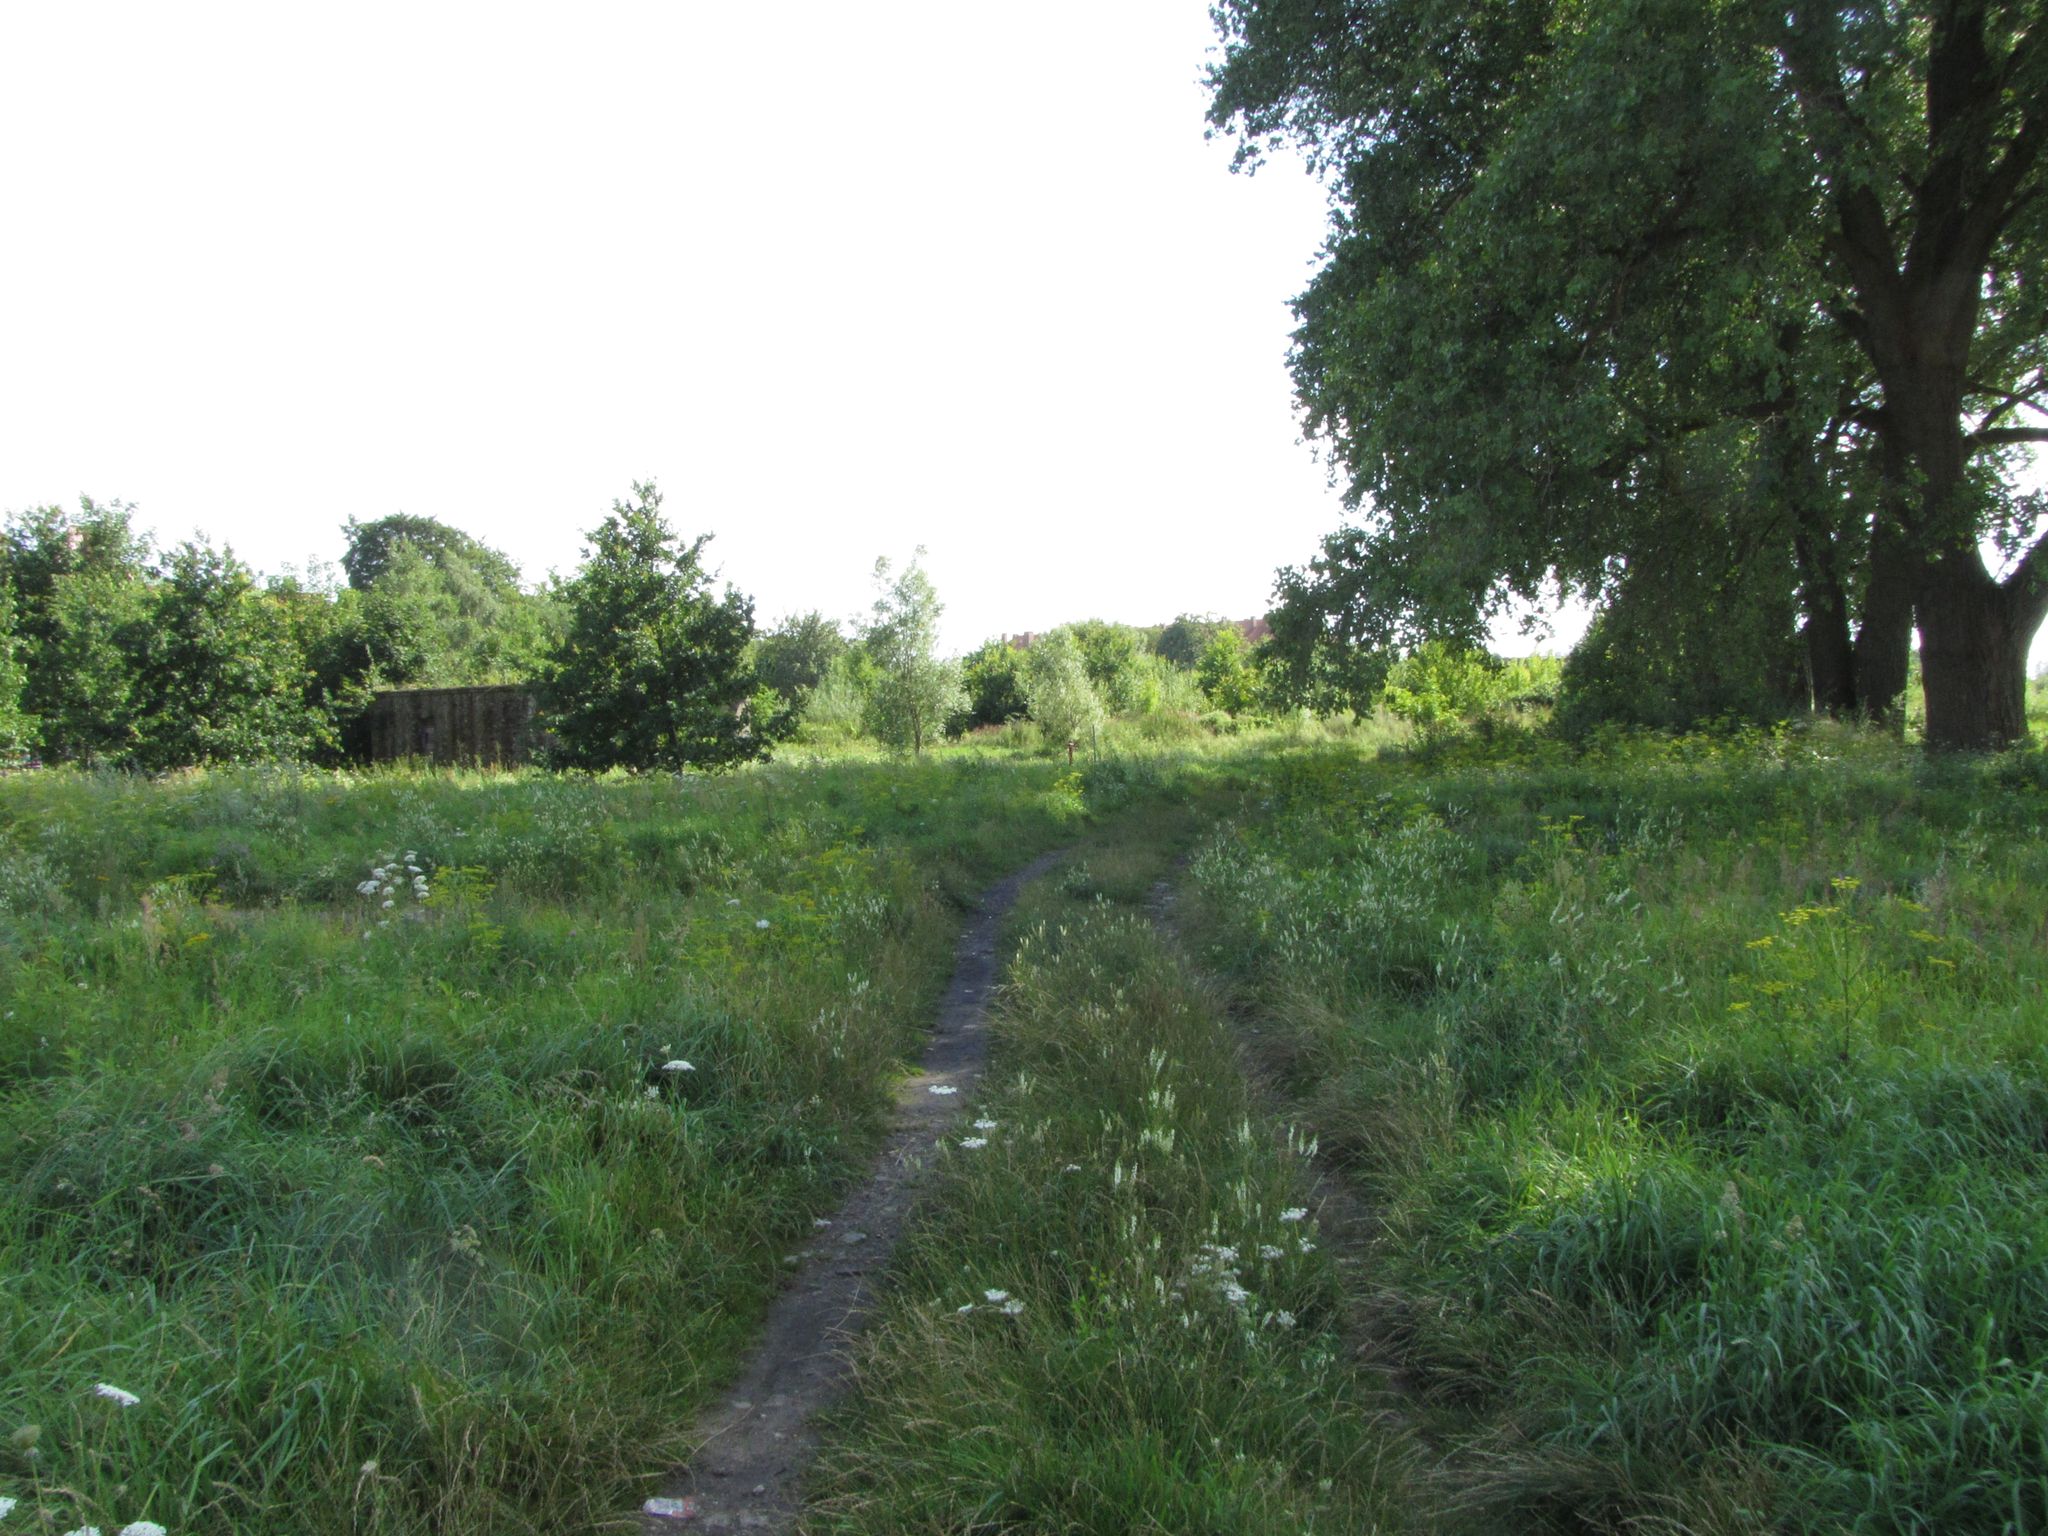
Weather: clear
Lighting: day
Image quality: slightly poor
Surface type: walking surface
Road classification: track, service
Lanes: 2
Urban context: dense urban cluster
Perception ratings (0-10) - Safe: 0.52, Lively: 1, Beautiful: 8.18, Boring: 9.42, Depressing: 6.03, Wealthy: 3.8